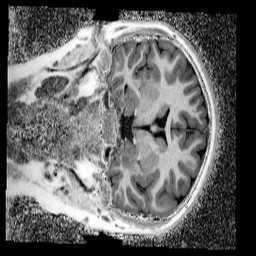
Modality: UNIT1_denoised
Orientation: coronal
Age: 11
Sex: female
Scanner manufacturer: siemens
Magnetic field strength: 3 T
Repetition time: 4 s
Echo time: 0.00299 s